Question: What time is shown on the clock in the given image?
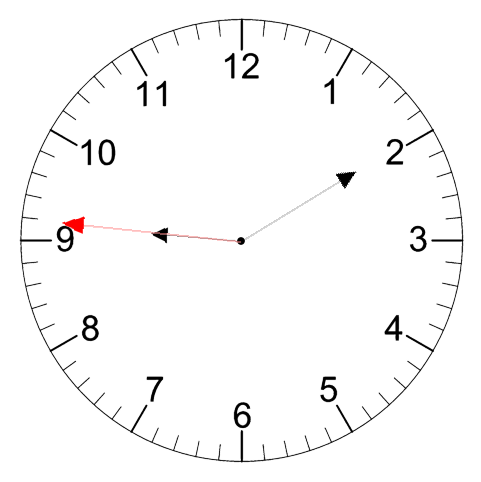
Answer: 09:09:46